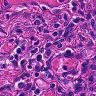
Metastatic tissue present: no